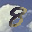
Label: 8